Interaction volume radius: 5 \u00c5
Interaction volume height: 25 \u00c5
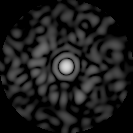
Disorder parameter: 0.814